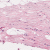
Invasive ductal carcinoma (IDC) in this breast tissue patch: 0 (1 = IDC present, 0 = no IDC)